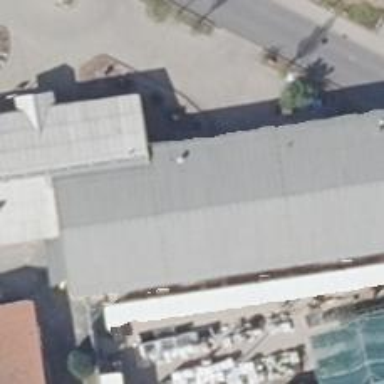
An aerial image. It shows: Restaurant located within leisure land with bowling alley.